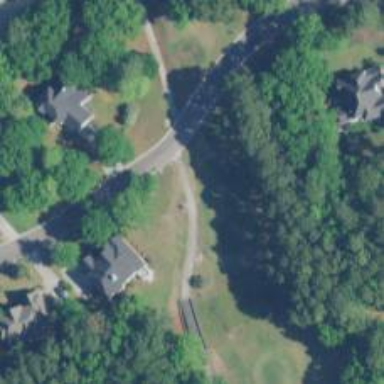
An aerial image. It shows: Footway that doubles as golf path.